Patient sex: M
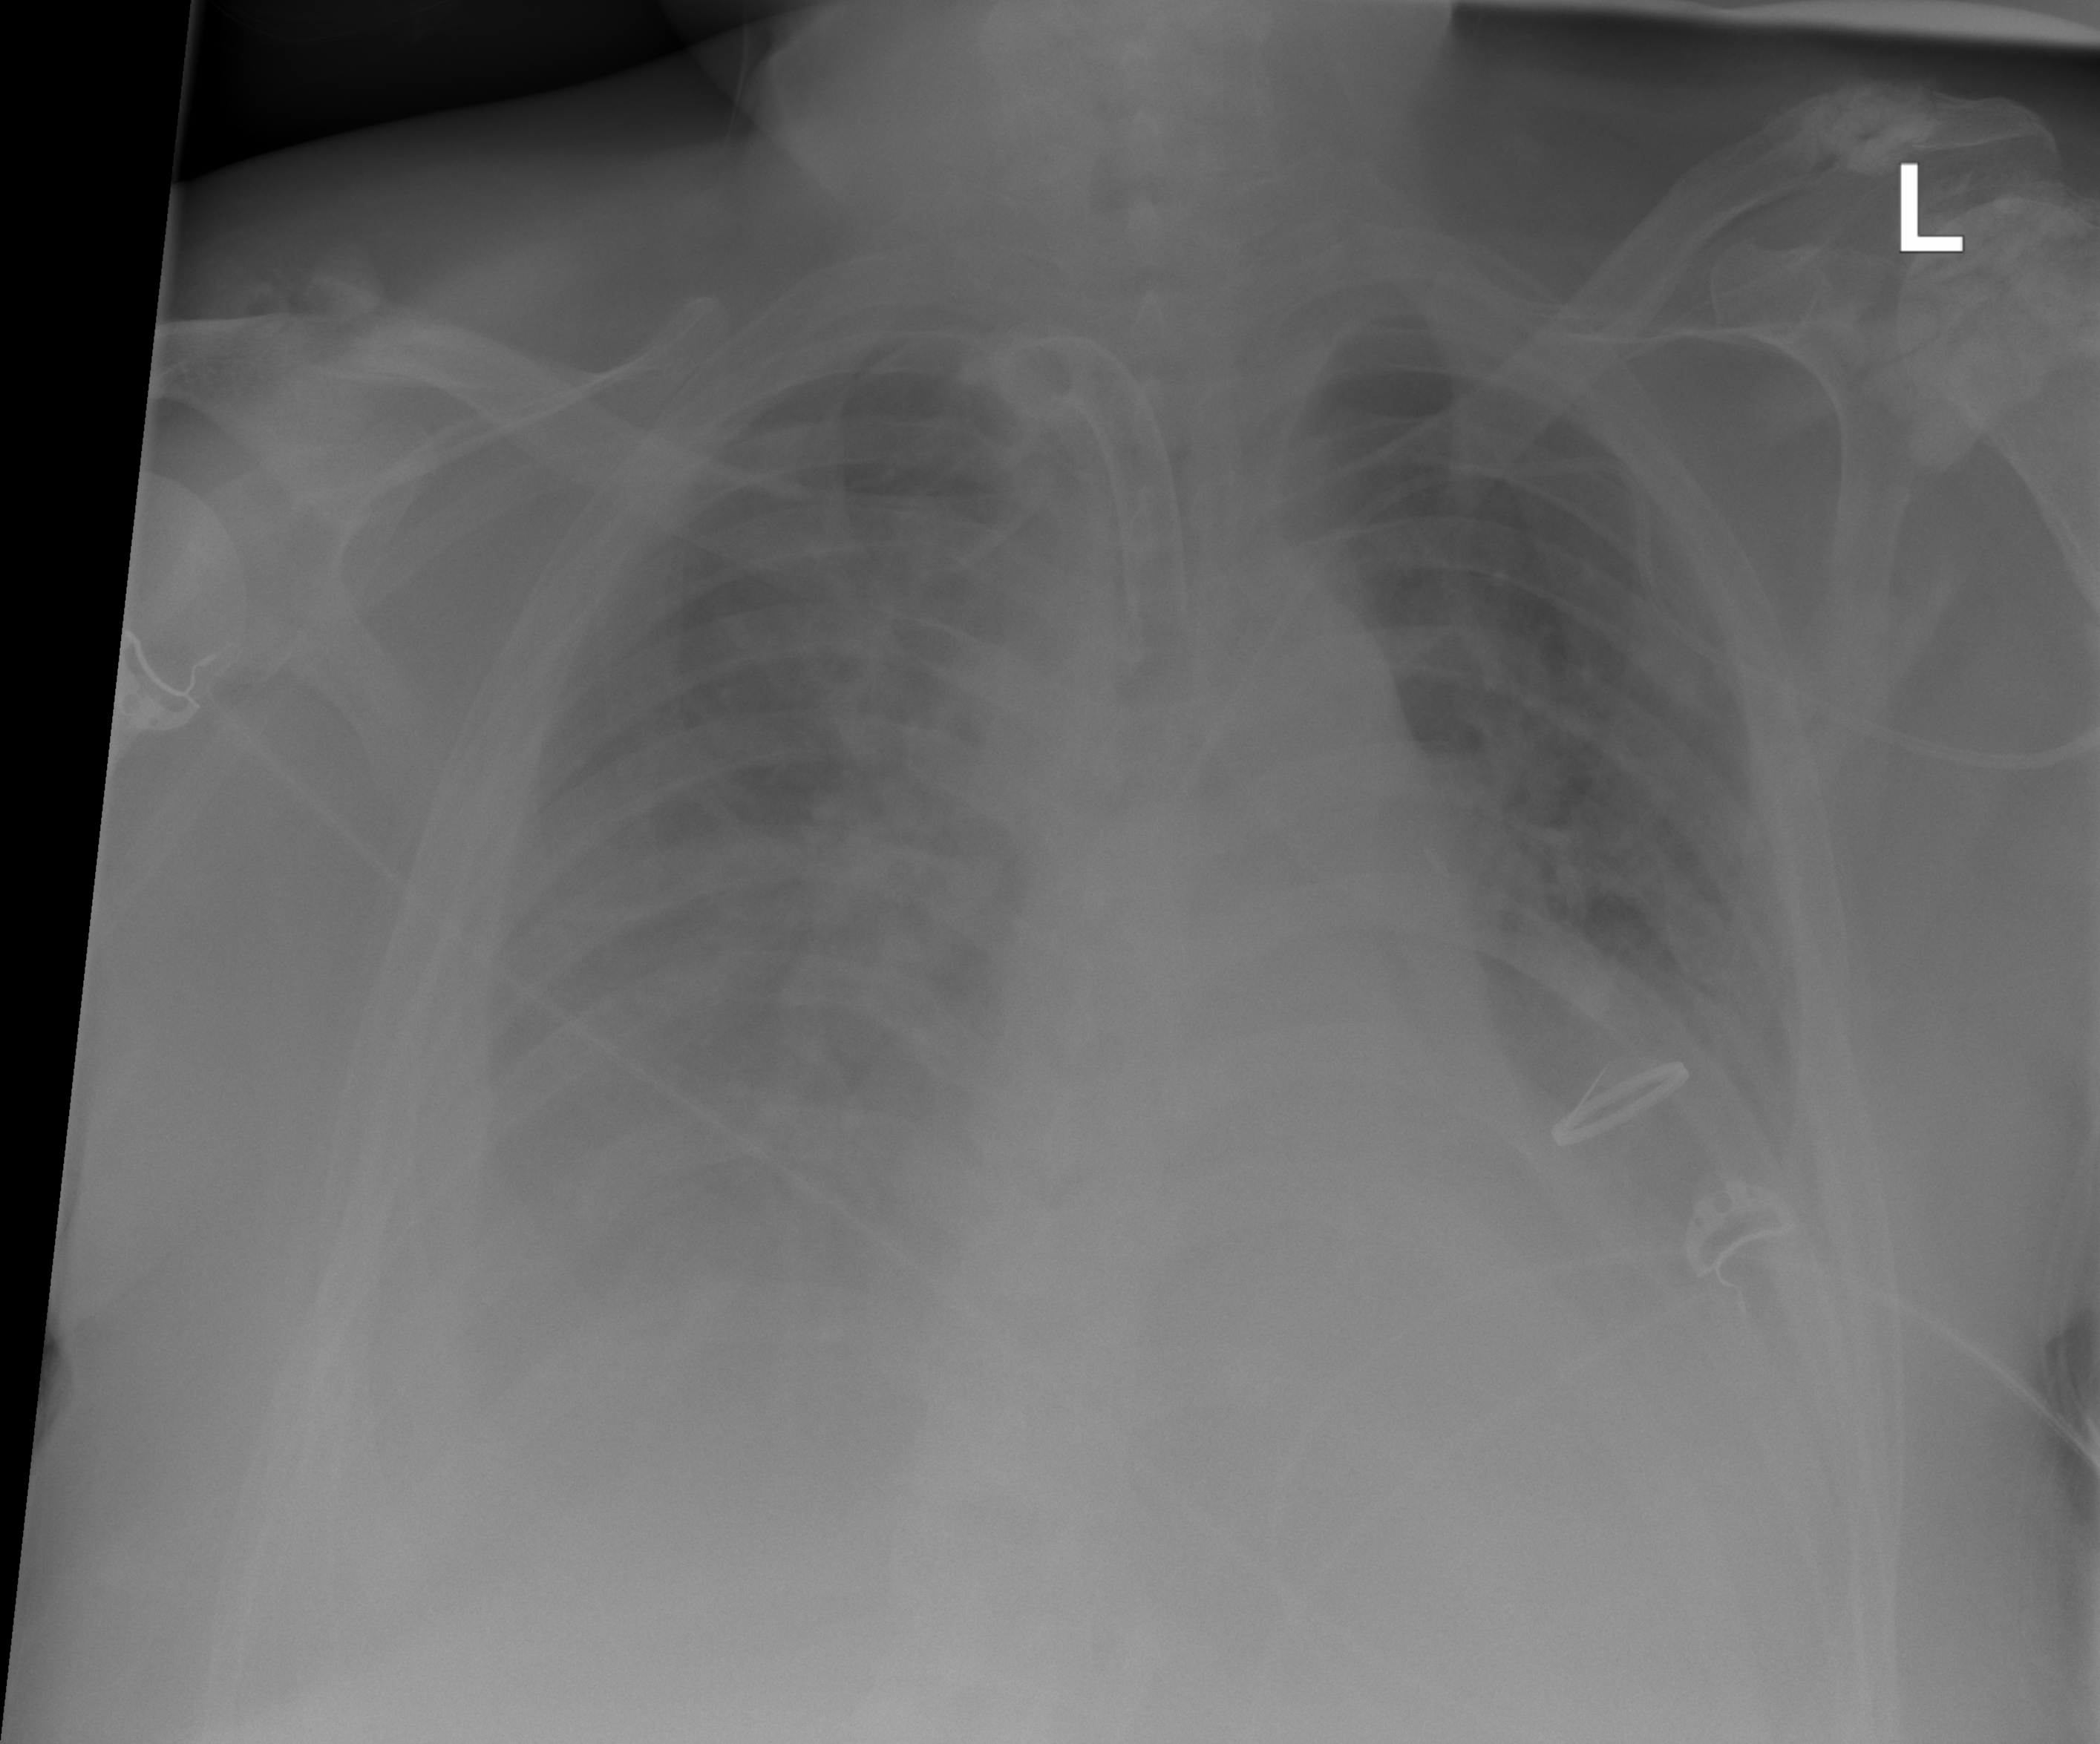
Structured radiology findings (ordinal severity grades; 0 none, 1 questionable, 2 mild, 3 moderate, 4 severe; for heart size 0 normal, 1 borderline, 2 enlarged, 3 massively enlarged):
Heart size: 2
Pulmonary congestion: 2
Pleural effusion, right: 3
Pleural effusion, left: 2
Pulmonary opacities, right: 2
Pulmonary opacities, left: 2
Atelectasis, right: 3
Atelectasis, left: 3